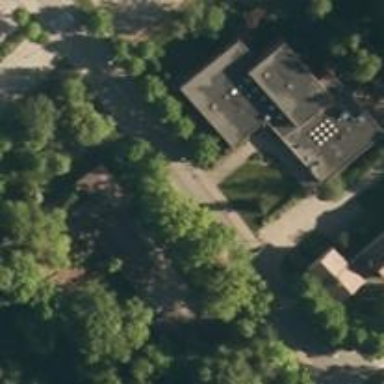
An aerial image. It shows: Kindergarten.